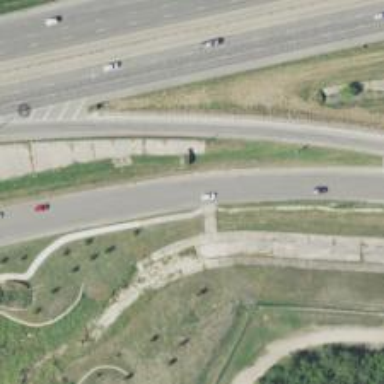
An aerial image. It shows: Secondary road with frontage road.